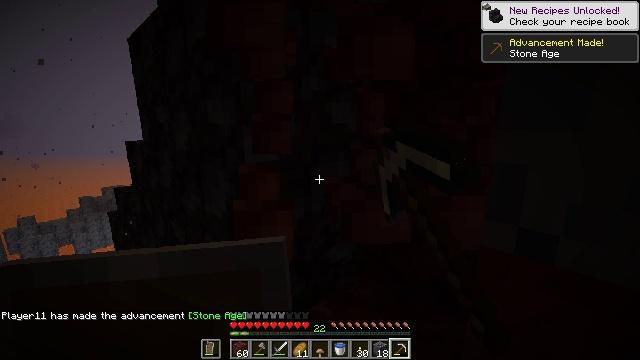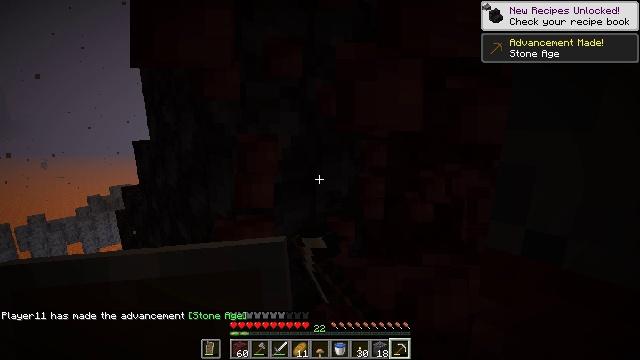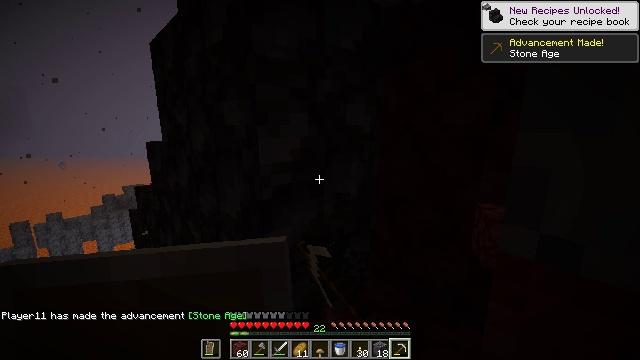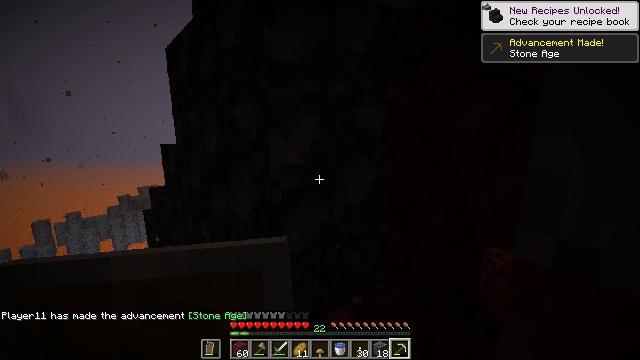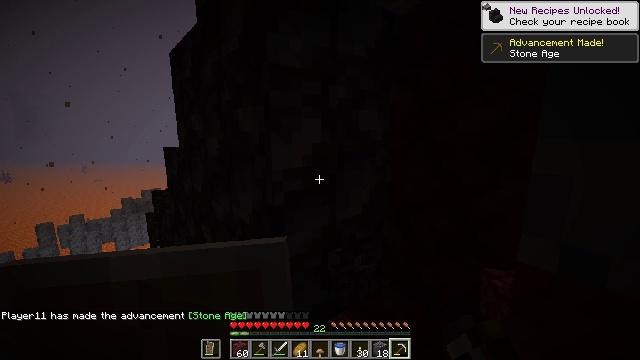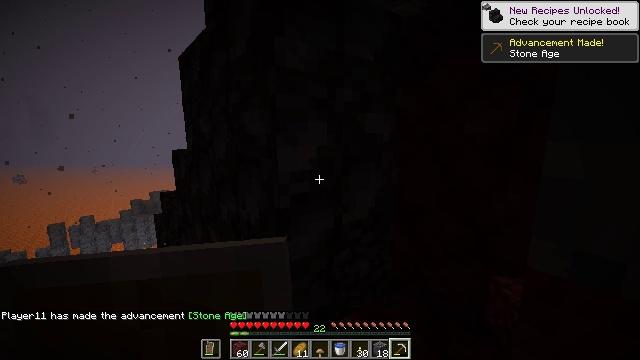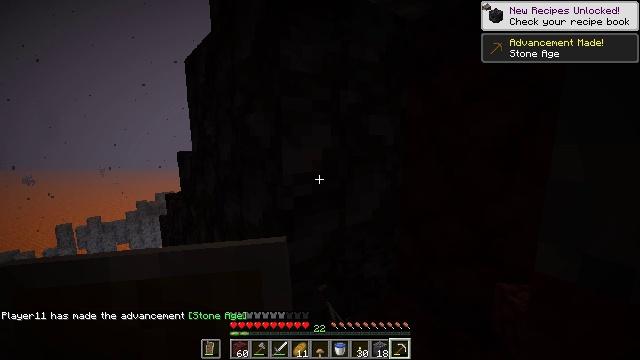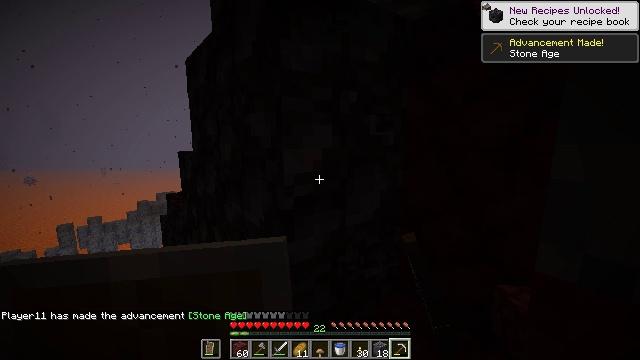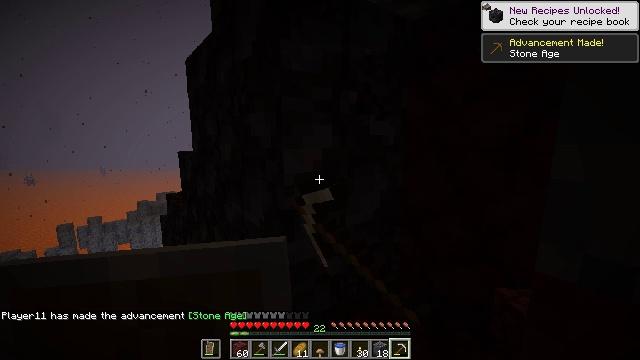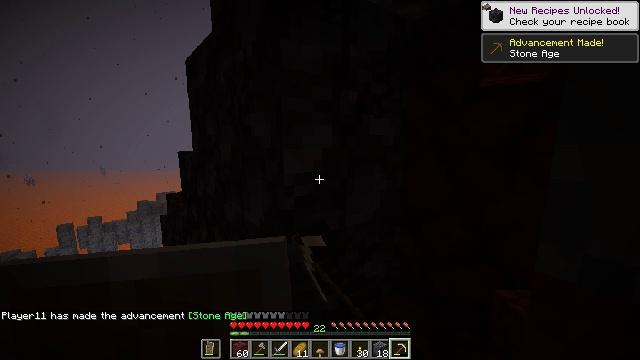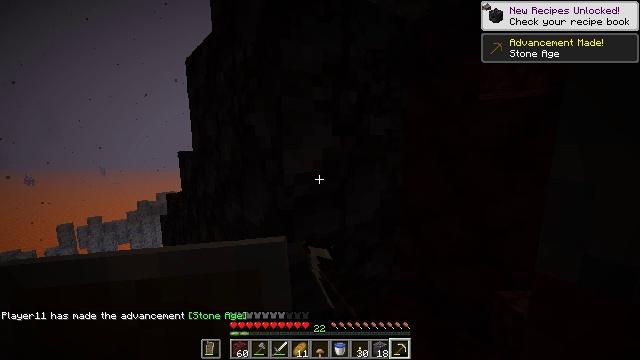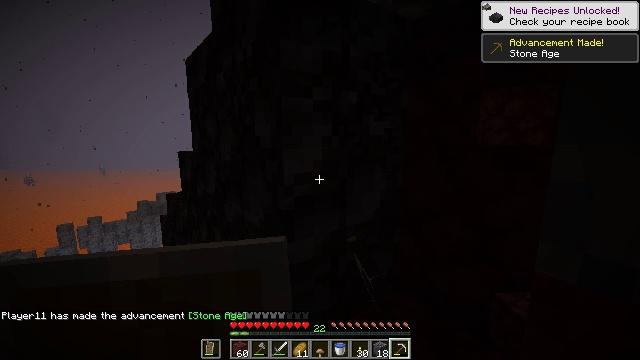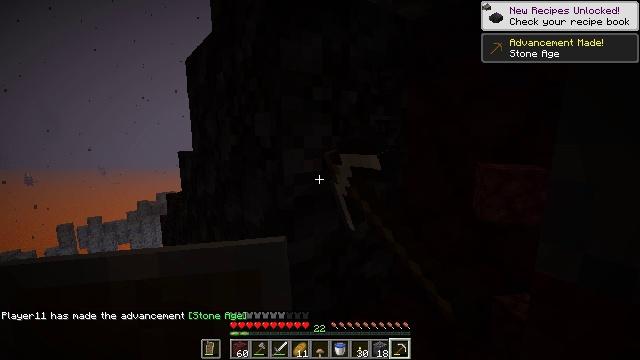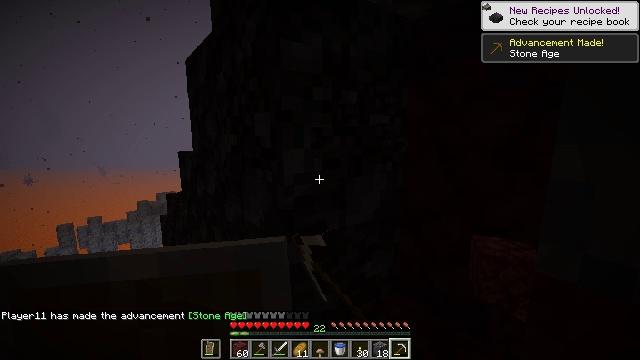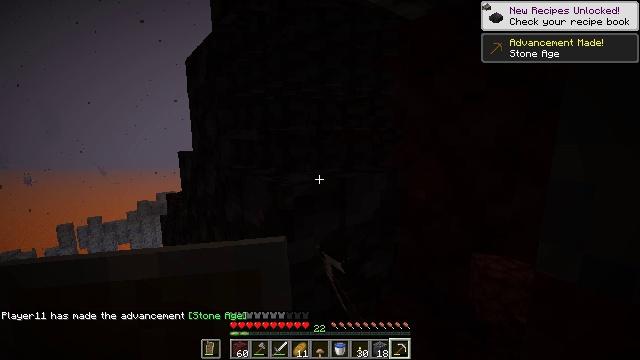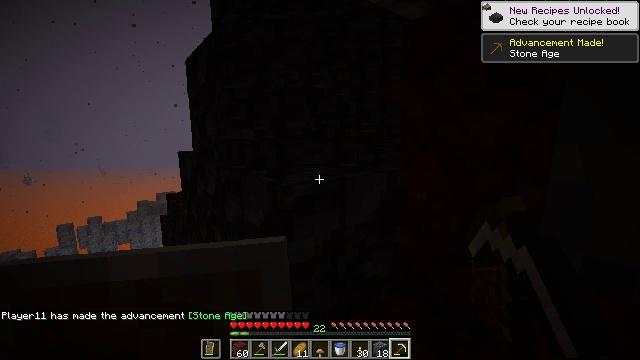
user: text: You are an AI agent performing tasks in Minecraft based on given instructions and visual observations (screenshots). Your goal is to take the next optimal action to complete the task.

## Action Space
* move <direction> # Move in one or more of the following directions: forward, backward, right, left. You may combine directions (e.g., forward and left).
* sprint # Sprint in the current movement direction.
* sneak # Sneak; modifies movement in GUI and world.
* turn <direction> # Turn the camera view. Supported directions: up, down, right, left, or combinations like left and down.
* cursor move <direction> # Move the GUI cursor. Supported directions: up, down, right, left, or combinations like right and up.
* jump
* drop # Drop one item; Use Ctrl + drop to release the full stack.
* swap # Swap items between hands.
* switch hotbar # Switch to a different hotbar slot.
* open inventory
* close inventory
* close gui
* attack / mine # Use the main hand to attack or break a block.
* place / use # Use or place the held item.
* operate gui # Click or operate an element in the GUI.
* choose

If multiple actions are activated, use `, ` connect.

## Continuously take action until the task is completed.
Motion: motion action
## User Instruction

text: Gather blackstone for crafting.
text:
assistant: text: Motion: sneak, turn left, attack / mine
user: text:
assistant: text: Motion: sneak, turn left, attack / mine
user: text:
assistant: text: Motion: sneak, turn left, attack / mine
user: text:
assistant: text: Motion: sneak, attack / mine
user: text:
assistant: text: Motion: sneak, turn left, attack / mine
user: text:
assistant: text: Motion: sneak, attack / mine
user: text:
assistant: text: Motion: sneak, attack / mine
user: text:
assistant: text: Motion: sneak, attack / mine
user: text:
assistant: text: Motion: sneak, attack / mine
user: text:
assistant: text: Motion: sneak, attack / mine
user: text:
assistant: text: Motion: sneak, attack / mine
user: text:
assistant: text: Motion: sneak, attack / mine
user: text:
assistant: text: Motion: sneak, attack / mine
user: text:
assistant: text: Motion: sneak, attack / mine
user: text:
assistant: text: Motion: sneak, attack / mine
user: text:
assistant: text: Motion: sneak, attack / mine
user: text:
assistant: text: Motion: sneak, attack / mine
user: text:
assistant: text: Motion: sneak, attack / mine
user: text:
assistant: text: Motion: sneak, attack / mine
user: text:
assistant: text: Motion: sneak, attack / mine
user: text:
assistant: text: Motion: sneak, attack / mine
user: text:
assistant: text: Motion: sneak, attack / mine
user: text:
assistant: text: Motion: sneak, attack / mine
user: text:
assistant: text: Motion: sneak, attack / mine
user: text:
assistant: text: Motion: sneak, attack / mine
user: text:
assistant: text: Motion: sneak, attack / mine
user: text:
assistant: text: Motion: sneak, attack / mine
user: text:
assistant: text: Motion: sneak, attack / mine
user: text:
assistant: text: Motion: sneak, attack / mine
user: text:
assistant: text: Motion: sneak, attack / mine